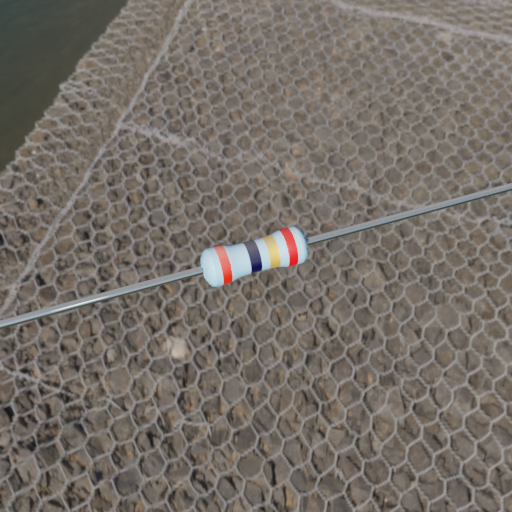
Resistor colour bands (in order): red, black, gold, red